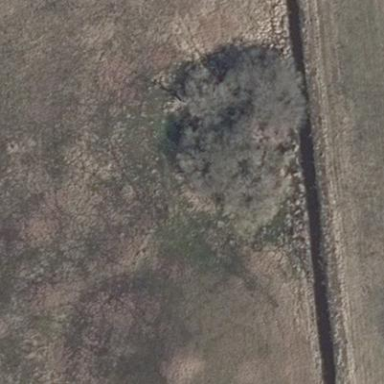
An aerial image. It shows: Patch of scrub vegetation.